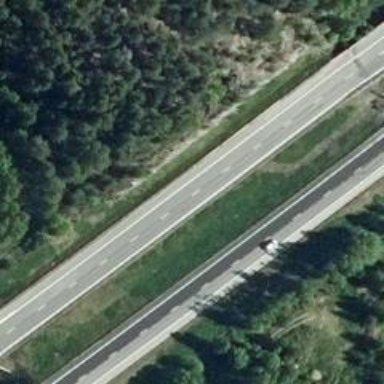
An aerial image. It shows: Motorway.